Aerial crown-view tile of a tropical tree (Barro Colorado Island, Panama), acquired 20240716:
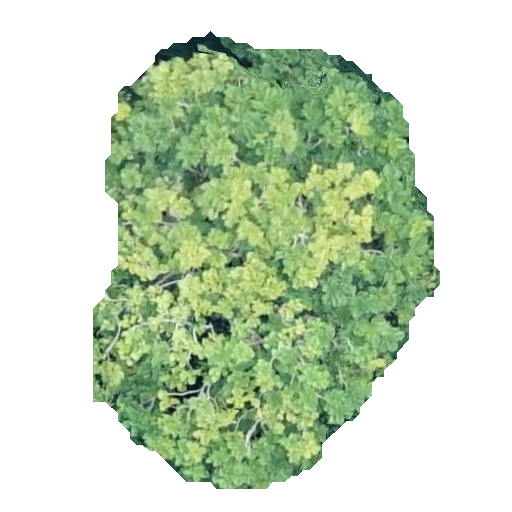
Species: Jacaranda copaia
GBIF accepted scientific name: Jacaranda copaia
Crown area: 185.543 m²